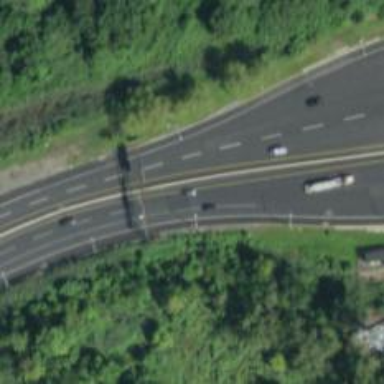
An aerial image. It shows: Motorway.